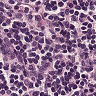
Metastatic tissue present: no